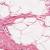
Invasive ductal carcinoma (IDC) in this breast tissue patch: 0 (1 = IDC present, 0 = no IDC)